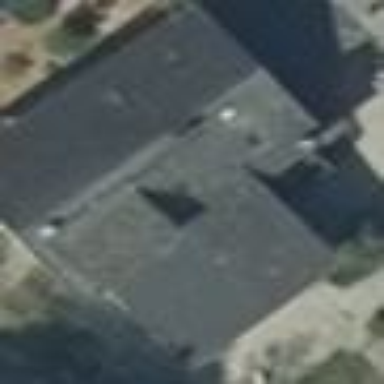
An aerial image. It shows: House with dark grey gabled roof.